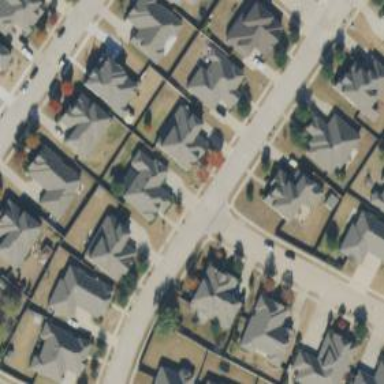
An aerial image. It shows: Residential road.